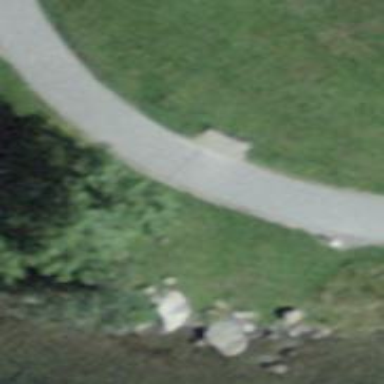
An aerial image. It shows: Burlywood bench for relaxation.